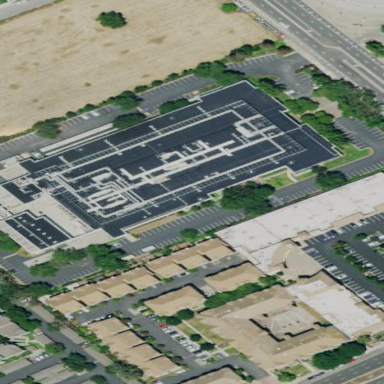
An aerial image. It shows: Data center building.